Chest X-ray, AP view. Patient: 59 years old, sex M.
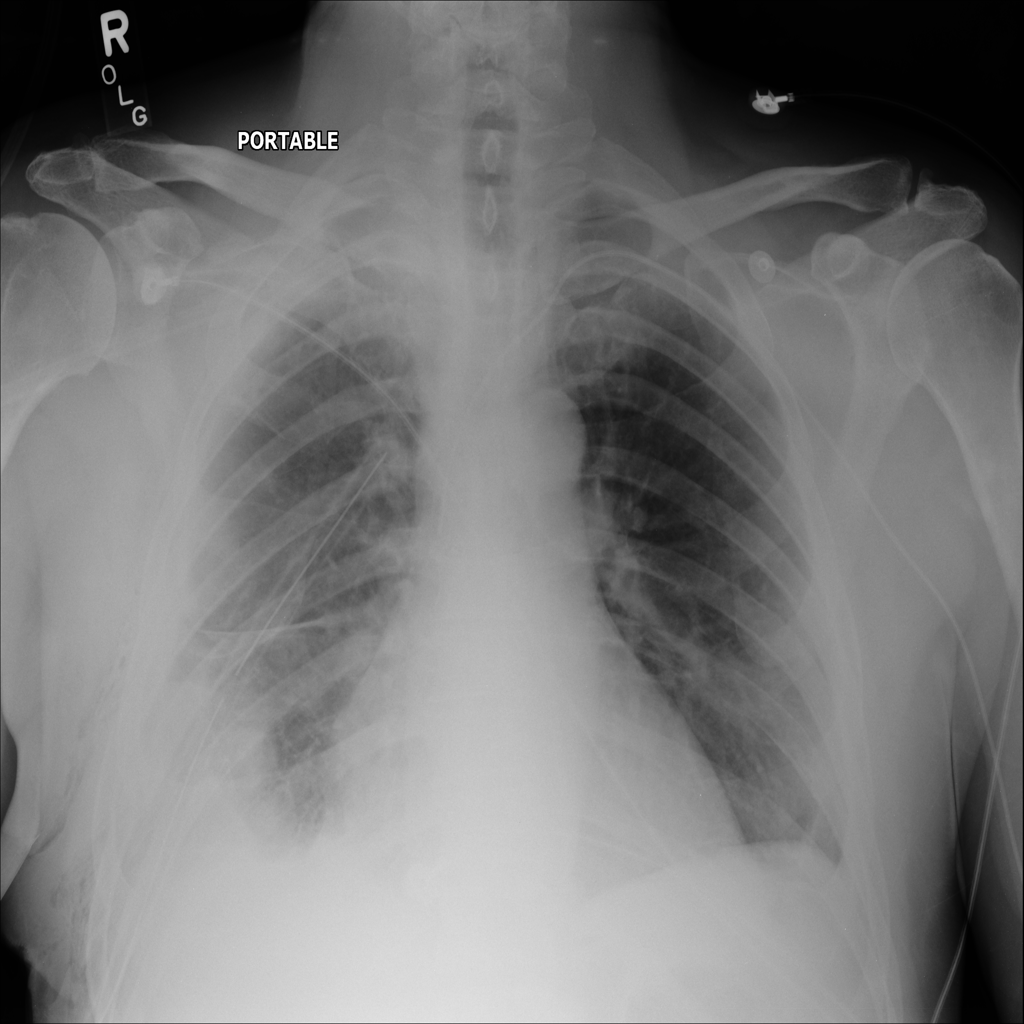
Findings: No Finding